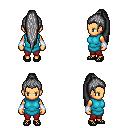
a pixel art fantasy rpg character, female body template, human, tanned skin, teal tunic, red pants, gray extra-long topknot hairstyle, white cloth bracers, ghillies, four views (front, back, left, right), 2x2 character sprite sheet, small pixel art, hard edges, no anti-aliasing